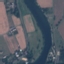
Label: River